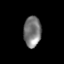
Tissue: skin
Cell type: Others
Senescence score: 0.7171
Nuclear area (px): 529
Mean DAPI intensity: 121.372